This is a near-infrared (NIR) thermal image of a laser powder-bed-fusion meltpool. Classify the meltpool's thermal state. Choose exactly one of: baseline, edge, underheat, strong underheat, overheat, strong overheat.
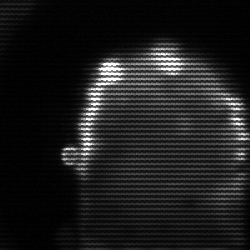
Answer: baseline